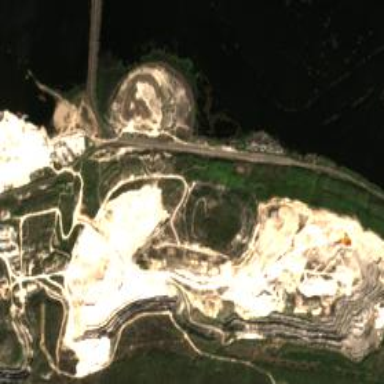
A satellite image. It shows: Quarry for sand extraction.